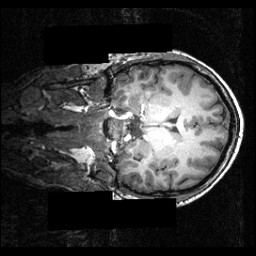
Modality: T1w
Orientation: coronal
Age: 25
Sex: male
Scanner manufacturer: siemens
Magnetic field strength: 3.951 T
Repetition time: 1.5 s
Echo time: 0.00335 s